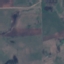
Label: Pasture